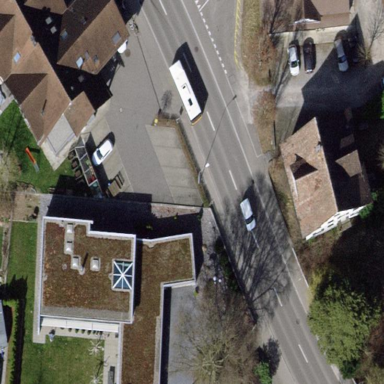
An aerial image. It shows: Building.